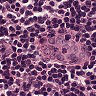
Metastatic tissue present: no